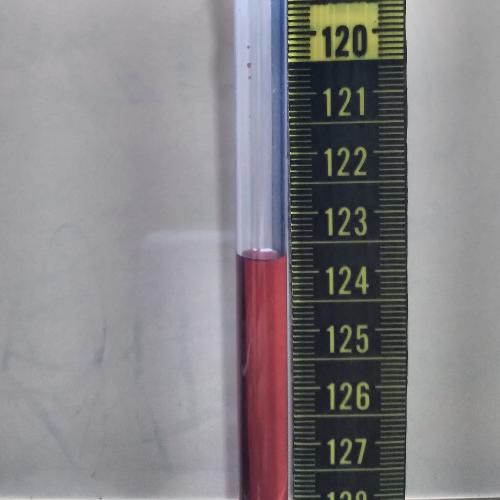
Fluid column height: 123.8 cm